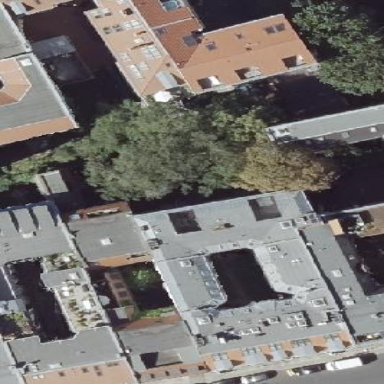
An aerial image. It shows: Residential building.